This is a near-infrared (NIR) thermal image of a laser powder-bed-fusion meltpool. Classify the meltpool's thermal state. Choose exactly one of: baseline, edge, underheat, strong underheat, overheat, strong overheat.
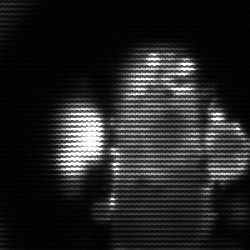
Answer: strong underheat